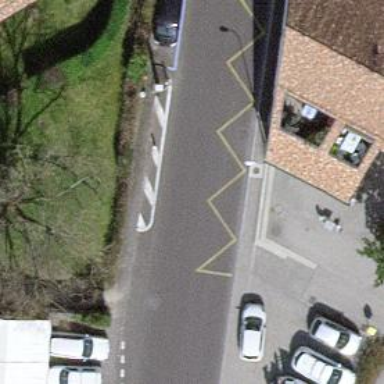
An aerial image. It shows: Bus stop with stop position for public transport.